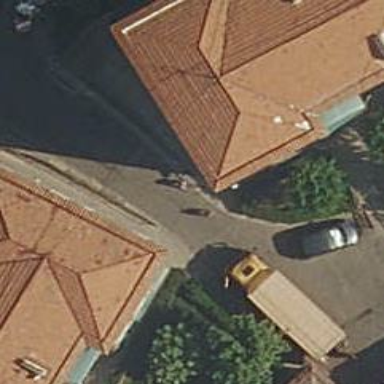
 with paving stones as the surface material."